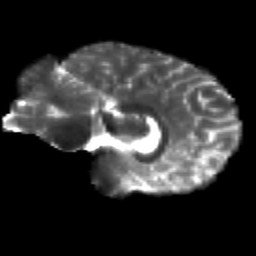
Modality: T2w
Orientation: sagittal
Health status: healthy
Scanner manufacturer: siemens
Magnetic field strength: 3 T
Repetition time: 12 s
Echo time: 0.092 s